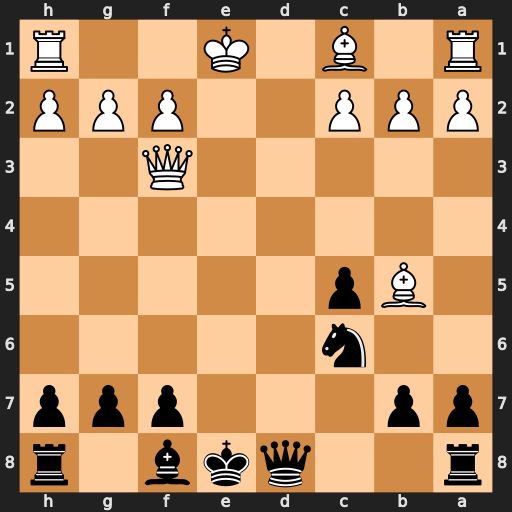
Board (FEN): r2qkb1r/pp3ppp/2n5/1Bp5/8/5Q2/PPP2PPP/R1B1K2R
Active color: b
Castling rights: KQkq
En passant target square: -
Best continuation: Qa5+ c3 Qxb5